Question:
Very new to coding.
How do i get around the item: in the POST ?
I have tried 'item.firstname' and 'item[firstname]'
'''
async componentDidMount() {
const url = "https://run.mocky.io/v3/1f0a9583-ce4d-4db1-85cb-3bab75576957";
const response = await fetch(url);
const result = await response.json();
this.setState({
firstname: result.firstname,
middlename: result.middlename,
surname: result.surname,
city: result.city,
postcode: result.postcode,
state: result.state,
about: result.about,
formfirstname: result.firstname,
formmiddlename: result.middlename,
formsurname: result.surname,
formcity: result.city,
formpostcode: result.postcode,
formstate: result.state,
formabout: result.about
});
}
'''
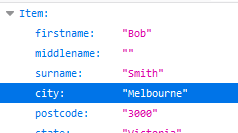
Answer: As with image suggest. is key of object. So it would be this
'''
this.setState({
firstname: result.Item.firstname,
middlename: result.Item.middlename,
surname: result.Item.surname,
city: result.Item.city,
postcode: result.Item.postcode,
state: result.Item.state,
about: result.Item.about,
formfirstname: result.Item.firstname,
formmiddlename: result.Item.middlename,
formsurname: result.Item.surname,
formcity: result.Item.city,
formpostcode: result.Item.postcode,
formstate: result.Item.state,
formabout: result.Item.about
})
'''